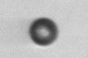
Label: bead